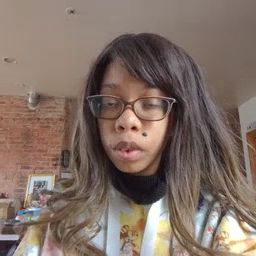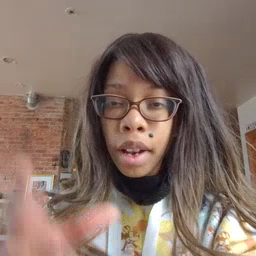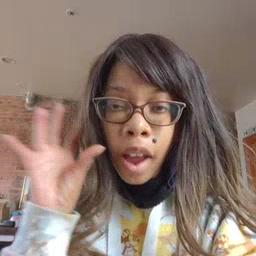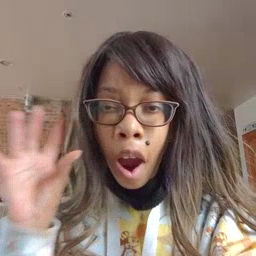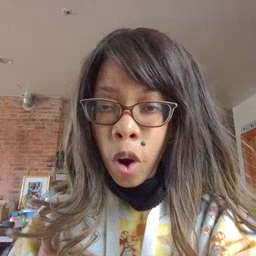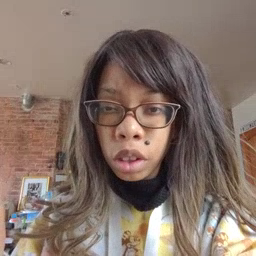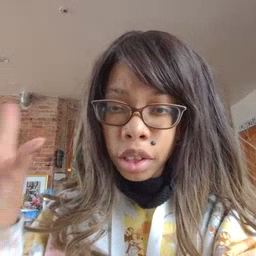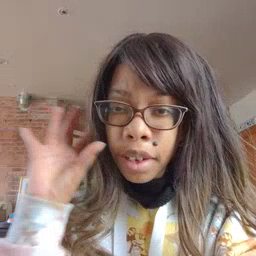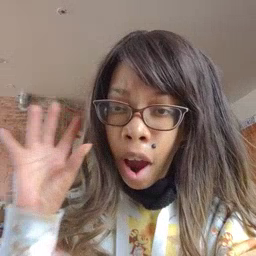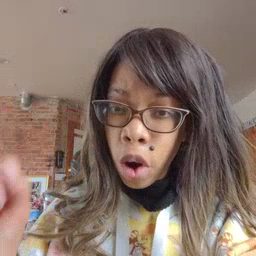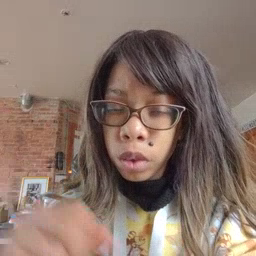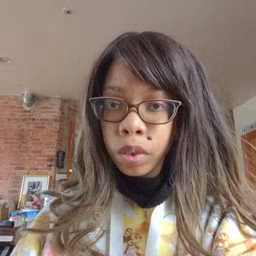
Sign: loud